Interaction volume radius: 10 \u00c5
Interaction volume height: 45 \u00c5
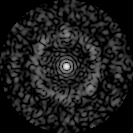
Disorder parameter: 0.8139